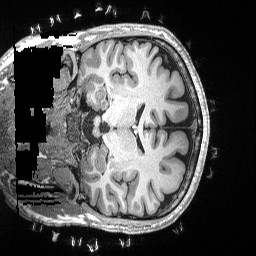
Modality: T1w
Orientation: coronal
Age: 24
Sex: female
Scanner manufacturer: siemens
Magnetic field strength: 3 T
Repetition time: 2.53 s
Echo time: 0.00169 s